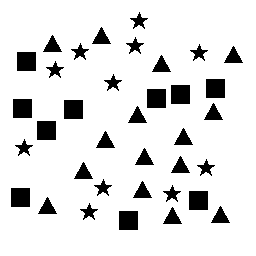
Squares: 10
Triangles: 15
Stars: 11
Total shapes: 36